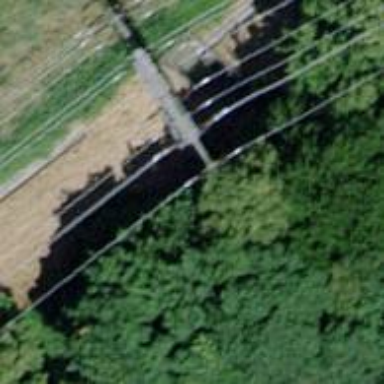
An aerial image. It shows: There are 10 cables for the power line.